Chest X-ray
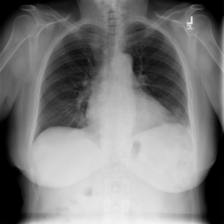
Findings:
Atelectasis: negative
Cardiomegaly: positive
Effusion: negative
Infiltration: positive
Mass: negative
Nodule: negative
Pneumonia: negative
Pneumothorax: negative
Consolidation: negative
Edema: negative
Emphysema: negative
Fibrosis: negative
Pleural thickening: negative
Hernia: negative